Field crop: maize
Growth stage: 2
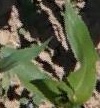
Species: maize